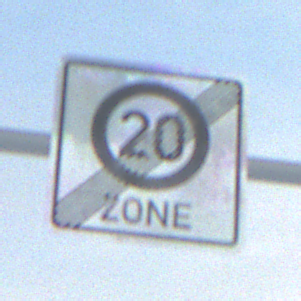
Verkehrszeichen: EndeZone20
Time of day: SunriseSunset
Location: Outdoor (Nature)
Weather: PartlyCloudy
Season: NotSpecified
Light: Natural